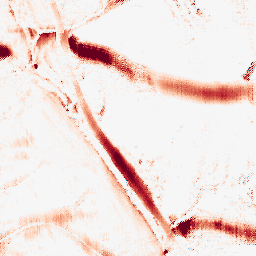
Category: morphological
Decomposition family: morphological_ellipse
Decomposition parameters: operation: opening
width: 30
height: 10
Upsampling method: regularized
Upsampling parameters: scale: 4
lambda_reg: 0.1
Upsampling scale: 4